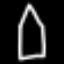
Label: pencil